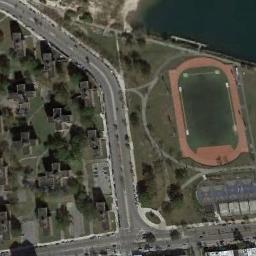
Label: ground_track_field